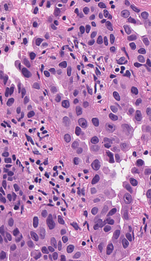
Tumor epithelial tissue: yes
Tumor-associated stroma tissue: yes
Normal tissue: no